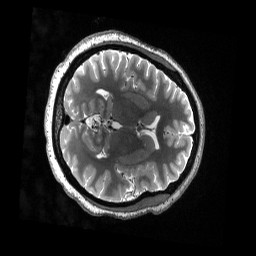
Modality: T2w
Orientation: axial
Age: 35
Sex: female
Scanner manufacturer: siemens
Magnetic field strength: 3 T
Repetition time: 3.2 s
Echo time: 0.563 s